Question: i have a problem with WPF Binding. I want to bind a list of Months to a ItemsControl that shows a Calendar Control for each month. But each rendered Calendar shows DateTime.Now,not the bound DateTimes. Does anyone know why this is happening?
This is what i have so far:
'''
<Window x:Class="CalendarListTest.MainWindow"
xmlns="http://schemas.microsoft.com/winfx/2006/xaml/presentation"
xmlns:x="http://schemas.microsoft.com/winfx/2006/xaml"
Title="MainWindow" Height="350" Width="525">
<Grid>
<ItemsControl x:Name="calendarList">
<ItemsControl.ItemTemplate>
<DataTemplate>
<Calendar DisplayDate="{Binding CurrentDate}" />
</DataTemplate>
</ItemsControl.ItemTemplate>
</ItemsControl>
</Grid>
'''
** The place where the collection is assigned to the ItemsSource**
'''
private void Window_Loaded( object sender, RoutedEventArgs e )
{
CalendarList list = new CalendarList( );
list.Add( new CalendarMonth( ) { CurrentDate = DateTime.Parse( "1.1.1979" ) } );
list.Add( new CalendarMonth( ) { CurrentDate = DateTime.Parse( "1.2.1979" ) } );
list.Add( new CalendarMonth( ) { CurrentDate = DateTime.Parse( "1.3.1979" ) } );
calendarList.ItemsSource = list;
}
'''
:
'''
public class CalendarMonth
{
private DateTime _currentDate;
public DateTime CurrentDate
{
get { return _currentDate; }
set { _currentDate = value; }
}
}
'''
:
'''
public class CalendarList : ObservableCollection<CalendarMonth>
{
}
'''
Now, the result:

Why is this happening?
edit: When providing '<Calendar DisplayDate="{Binding CurrentDate, Mode=OneWay}" />' the binding works.
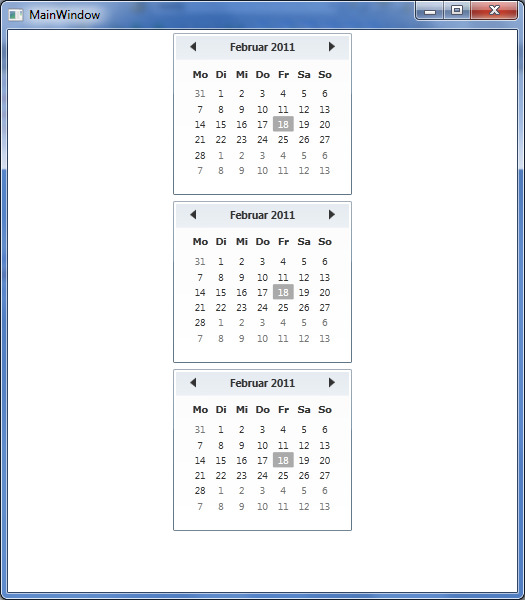
Answer: The issue appears to be with how the Calendar initializes the DisplayDate property. It currently does it like this:
'''
public Calendar() {
// ...
base.SetCurrentValueInternal(DisplayDateProperty, DateTime.Today);
}
'''
It appears that even though the DisplayDate is being initialized before the binding is established, it will still be pushed back to the binding source as if it were set after. This is most likely a bug.
You can work around it using something like:
'''
public class MyCalendar : Calendar {
public MyCalendar() {
this.ClearValue(DisplayDateProperty);
}
}
'''
Or you could establish the binding at a later time (i.e. when the Calendar is loaded) using an event handler or attached behavior.